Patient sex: F
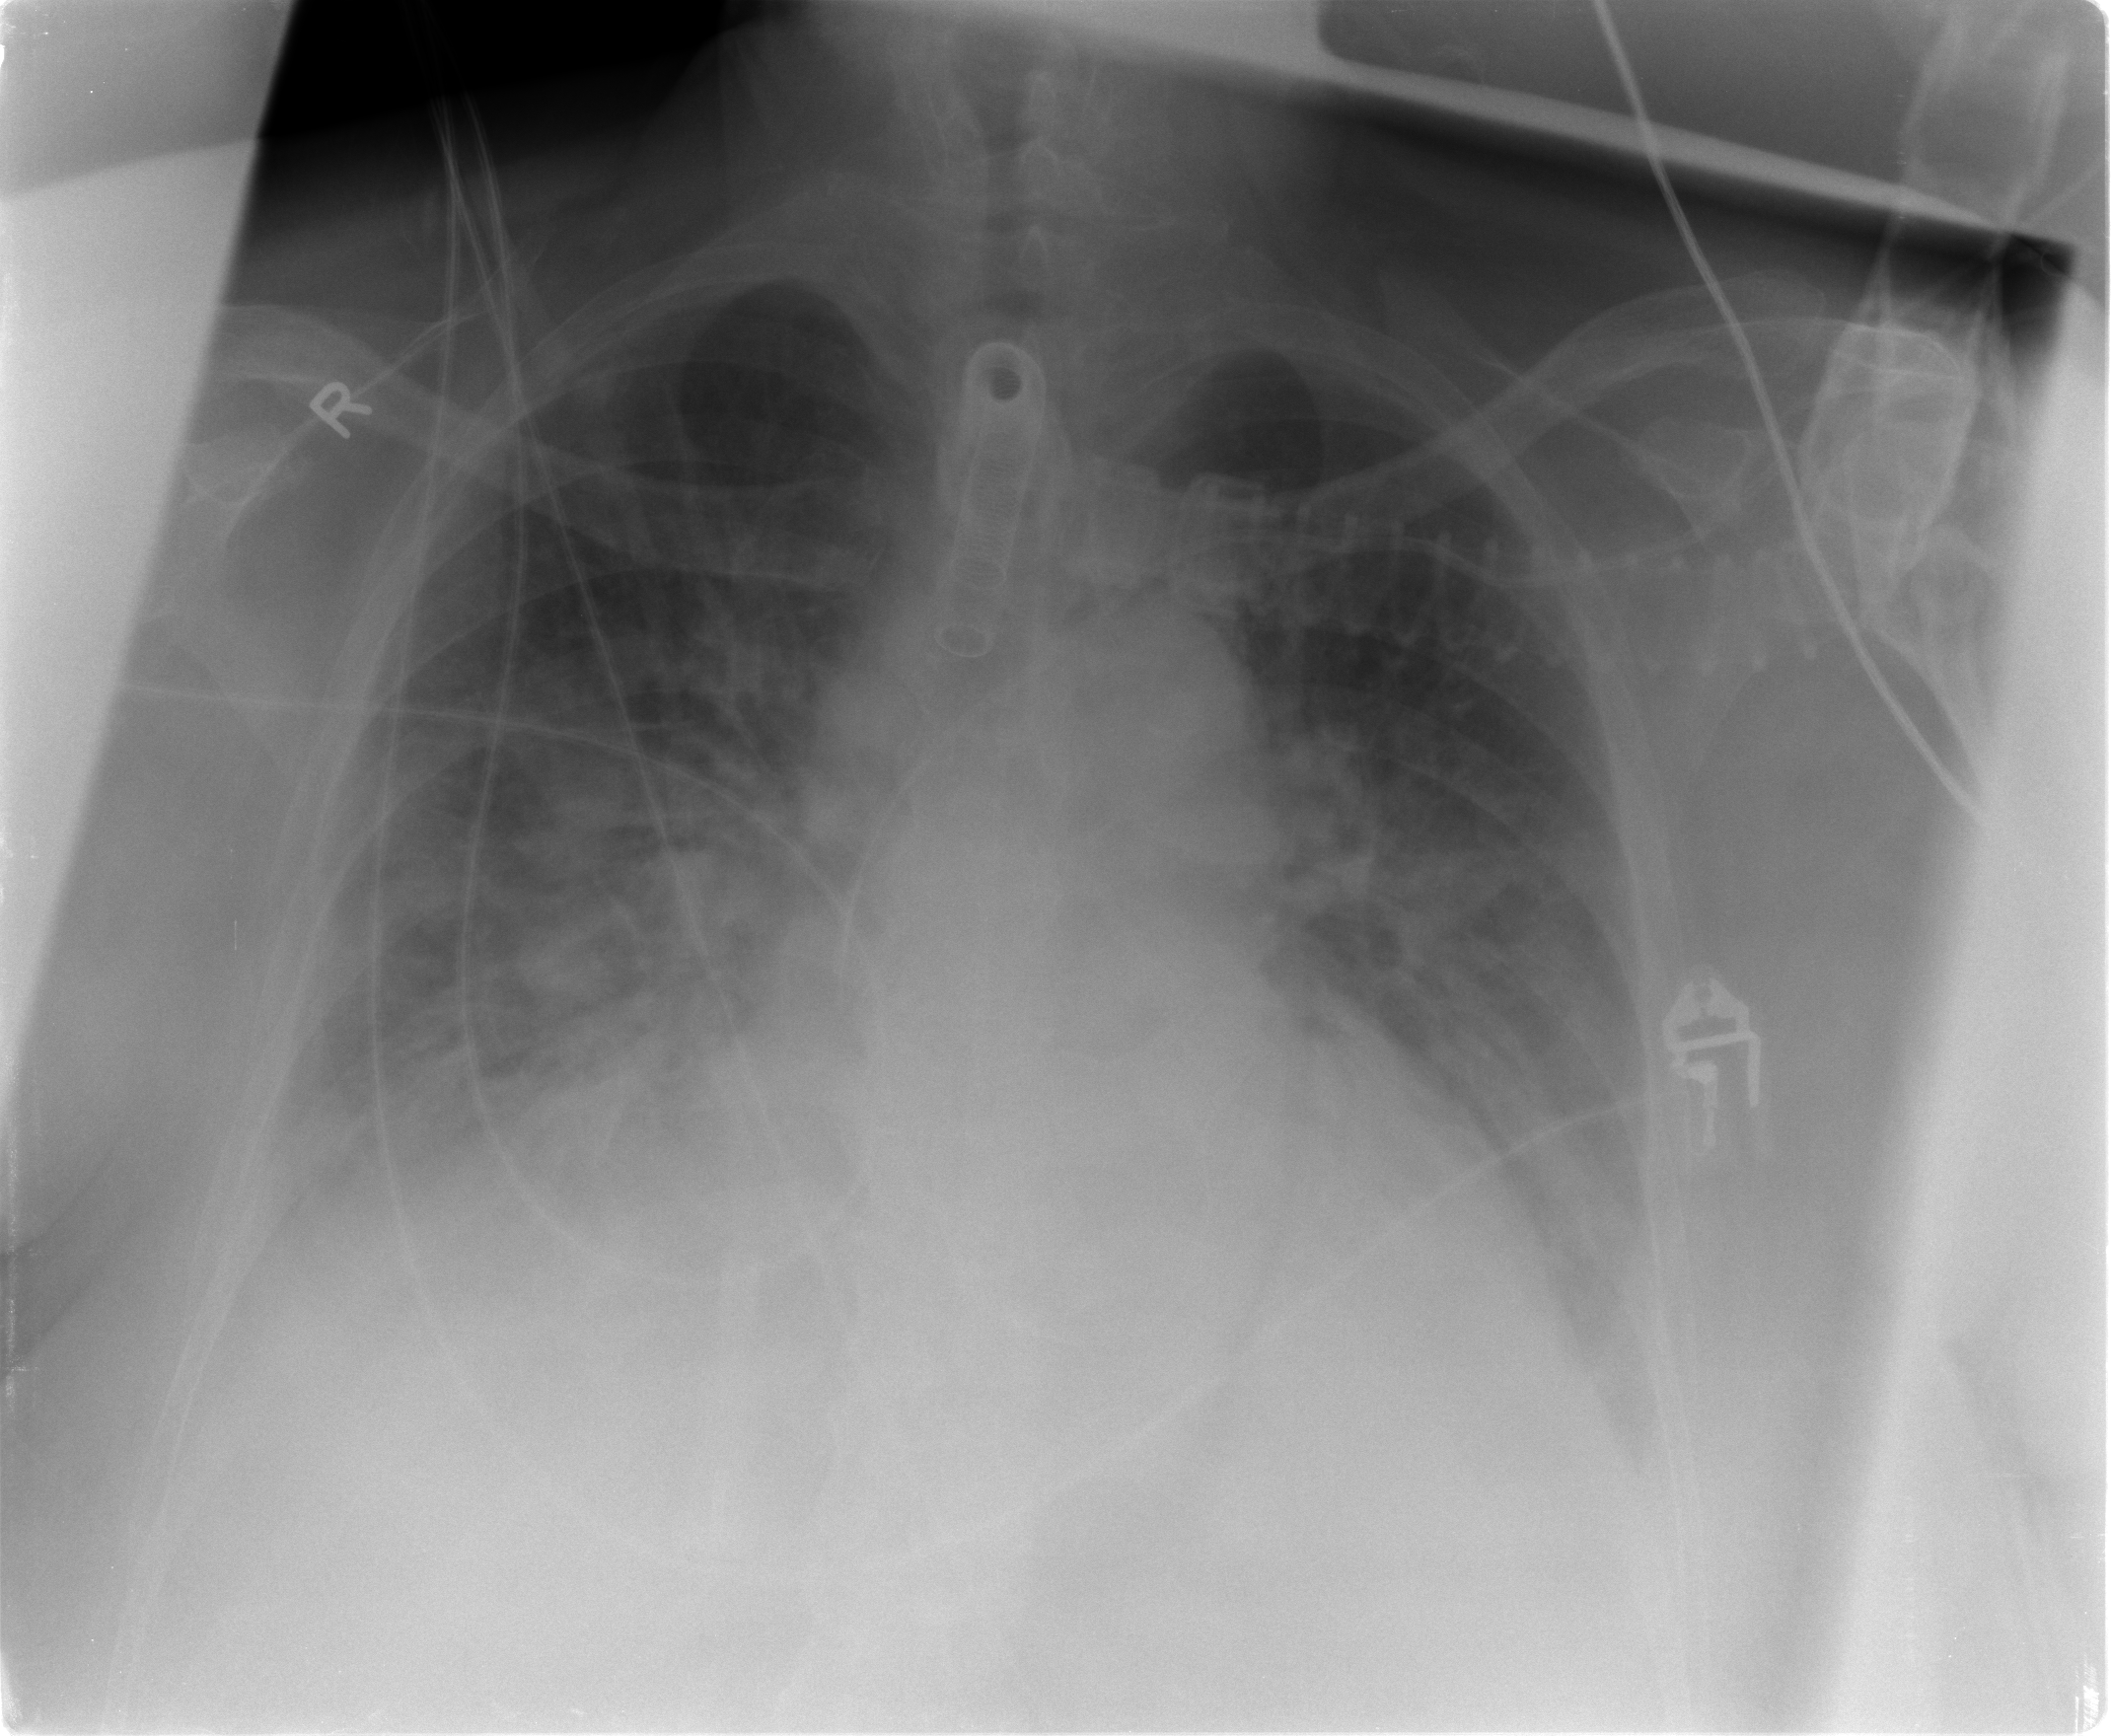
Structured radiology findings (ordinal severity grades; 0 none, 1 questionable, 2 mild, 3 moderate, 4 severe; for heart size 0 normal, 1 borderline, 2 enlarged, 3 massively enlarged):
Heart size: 0
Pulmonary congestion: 3
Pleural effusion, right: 3
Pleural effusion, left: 3
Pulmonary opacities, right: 3
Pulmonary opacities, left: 3
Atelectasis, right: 3
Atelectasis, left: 3